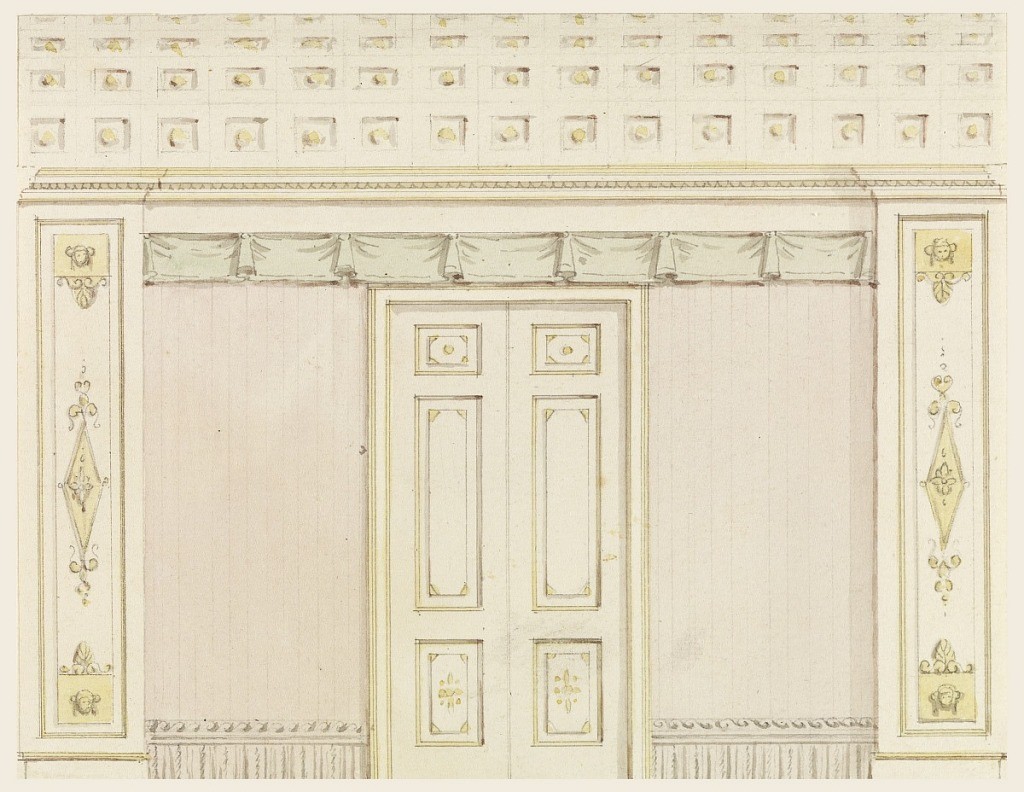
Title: Wall Elevation
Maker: Frederick Crace, English, 1779–1859
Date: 1815–22
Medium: Graphite, pen and green, black ink, brush and violet, green, yellow watercolors on wove paper
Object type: Drawing
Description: Horizontal rectangle. Wall elevation with center door, valance above, coffered ceiling indicated at top.